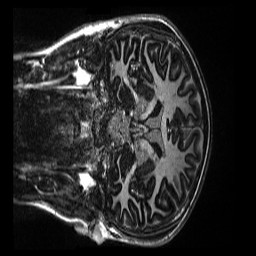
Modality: MP2RAGE
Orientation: coronal
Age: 11
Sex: male
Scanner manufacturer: siemens
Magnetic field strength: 3 T
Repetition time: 4 s
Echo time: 0.00303 s